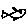
Label: fish